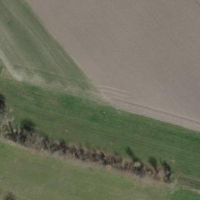
EUNIS habitat code: 25
Species observed at this site:
Menyanthes trifoliata